Question: I'd like my JTextArea component to completely fill up my JPanel. As you can see here, there is some padding around the JTextArea (which is colored red with an etched border) in this picture:

'''
import java.awt.*;
import javax.swing.*;
import javax.swing.border.*;
public class Example
{
public static void main(String[] args)
{
// Create JComponents and add them to containers.
JFrame frame = new JFrame();
JPanel panel = new JPanel();
JTextArea jta = new JTextArea("Hello world!");
panel.add(jta);
frame.setLayout(new FlowLayout());
frame.add(panel);
// Modify some properties.
jta.setRows(10);
jta.setColumns(10);
jta.setBackground(Color.RED);
panel.setBorder(new EtchedBorder());
// Display the Swing application.
frame.setSize(200, 200);
frame.setVisible(true);
}
}
'''
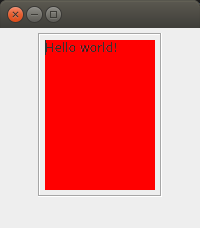
Answer: You're using 'FlowLayout', which will only give your 'JTextArea' the size that it needs. You can either try fiddling with the min, max, and preferred size of the 'JTextArea', or you can use a layout that will give your 'JTextArea' as much room as possible. 'BorderLayout' is one option.
The default layout of a 'JFrame' is 'BorderLayout', so to use that you would need to set it specifically. The default layout of a 'JPanel' is 'FlowLayout', so you do need to set that one specifically. It might look something like this:
'''
import java.awt.BorderLayout;
import java.awt.Color;
import java.awt.FlowLayout;
import javax.swing.JFrame;
import javax.swing.JPanel;
import javax.swing.JTextArea;
import javax.swing.border.EtchedBorder;
public class Main{
public static void main(String[] args){
// Create JComponents and add them to containers.
JFrame frame = new JFrame();
JPanel panel = new JPanel();
panel.setLayout(new BorderLayout());
JTextArea jta = new JTextArea("Hello world!");
panel.add(jta);
frame.add(panel);
// Modify some properties.
jta.setRows(10);
jta.setColumns(10);
jta.setBackground(Color.RED);
panel.setBorder(new EtchedBorder());
// Display the Swing application.
frame.setSize(200, 200);
frame.setVisible(true);
}
}
'''